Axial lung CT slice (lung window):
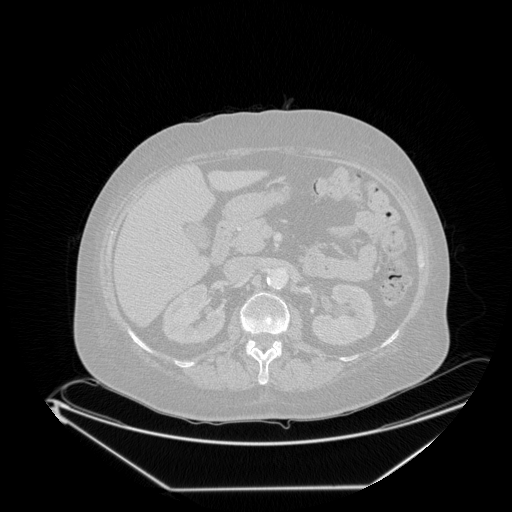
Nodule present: no